Field crop: maize
Growth stage: 2
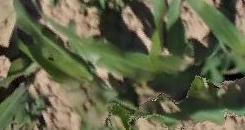
Species: maize